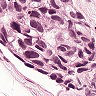
Metastatic tissue present: yes